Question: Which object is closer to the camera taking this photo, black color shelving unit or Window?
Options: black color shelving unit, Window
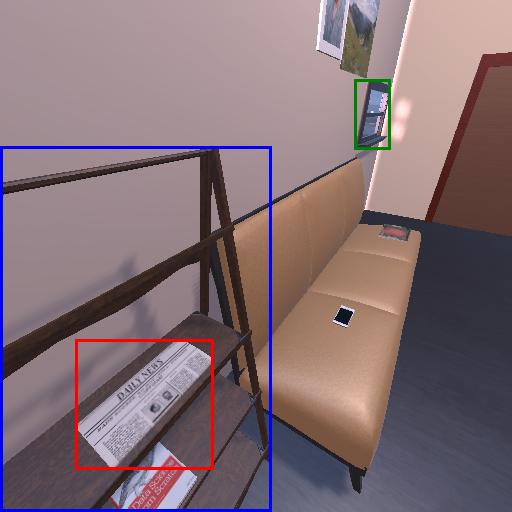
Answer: black color shelving unit